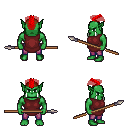
a pixel art fantasy rpg character, male body template, orc, green skin, maroon tunic, magenta pants, red short mohawk hairstyle, spear, four views (front, back, left, right), 2x2 character sprite sheet, small pixel art, hard edges, no anti-aliasing